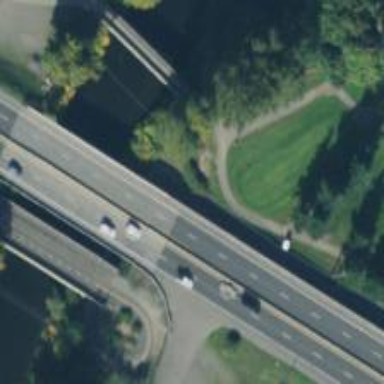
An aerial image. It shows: Asphalt cycleway with footway.